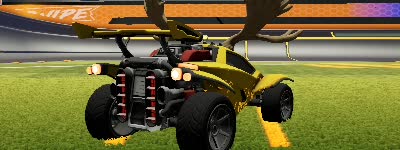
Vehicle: octane